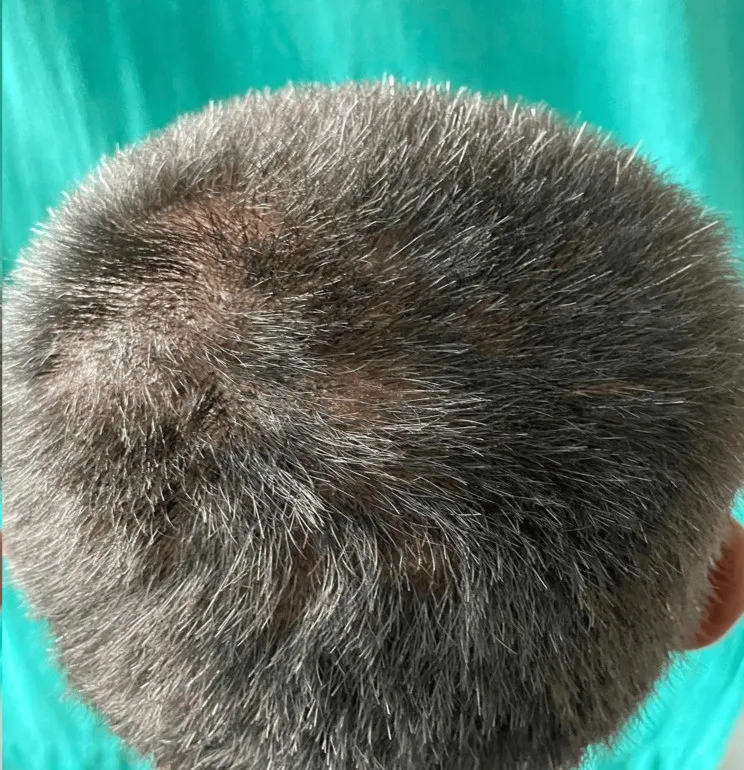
Follow-up of the patient after three months shows a complete resolution of nodulocystic lesions with hair regrowth.
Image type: medical_photograph (skin_photograph)